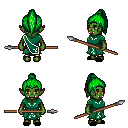
a pixel art fantasy rpg character, female body template, orc, green skin, sash dress, gold greaves, green long topknot hairstyle, black slippers, spear, four views (front, back, left, right), 2x2 character sprite sheet, small pixel art, hard edges, no anti-aliasing